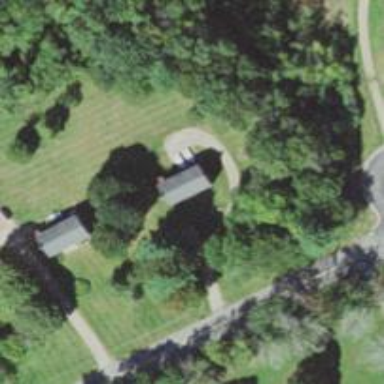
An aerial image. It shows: Residential driveway serving as service road.